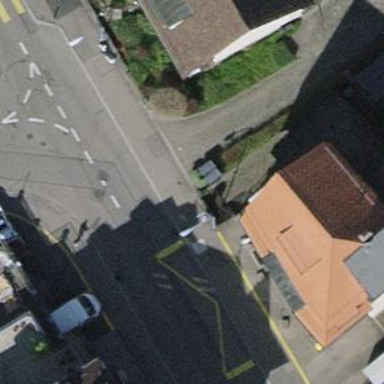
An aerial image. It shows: Unmarked crossing with traffic calming table on the road.